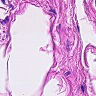
Metastatic tissue present: no